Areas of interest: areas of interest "Radio, Film, and Television Tibetan Language Program Translation and Production Center (South 1 Branch)"
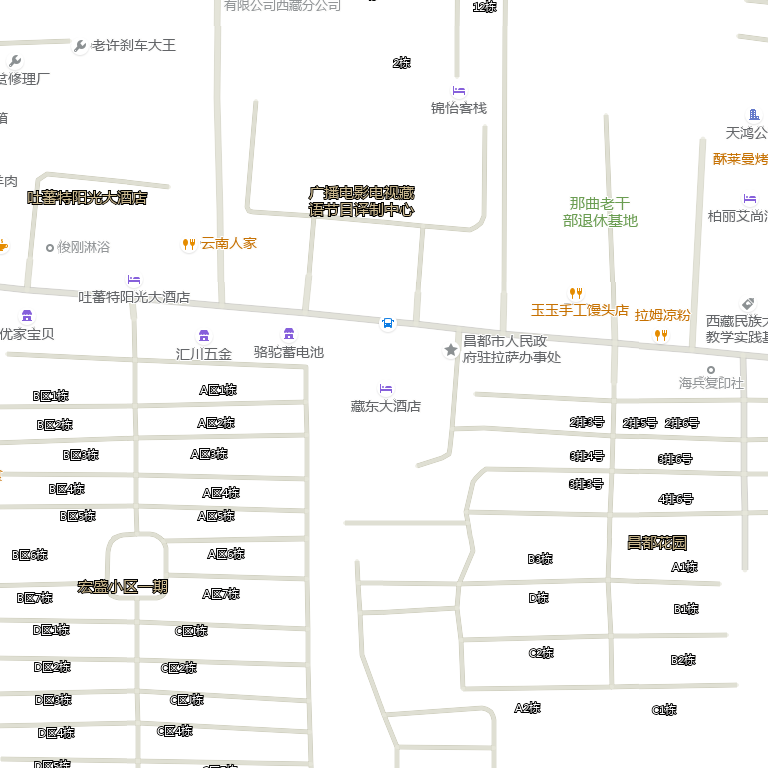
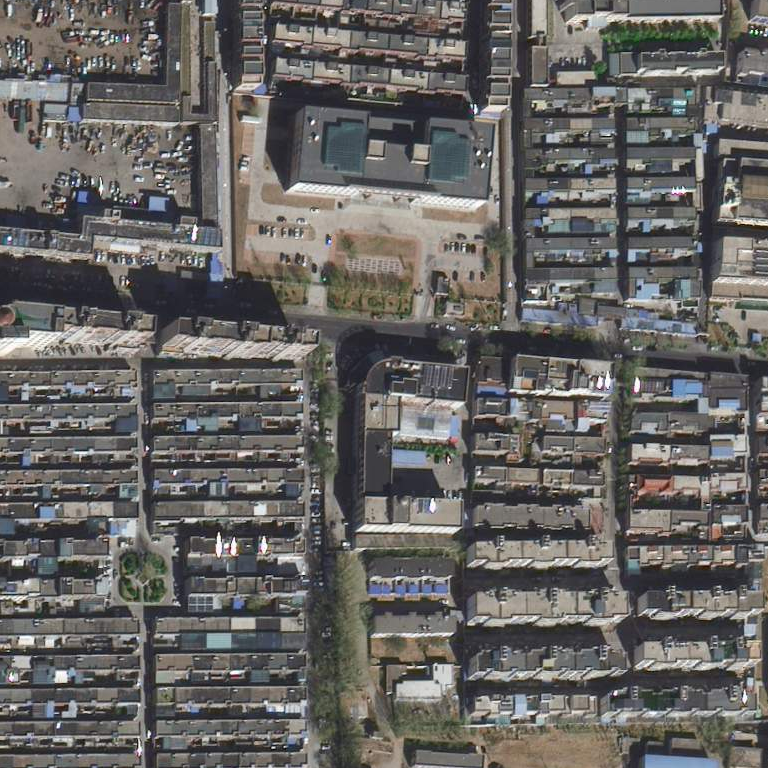